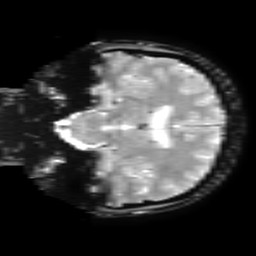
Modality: T2starw
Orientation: coronal
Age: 22
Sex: male
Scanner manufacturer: ge
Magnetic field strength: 3 T
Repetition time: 0.65 s
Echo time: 0.02 s